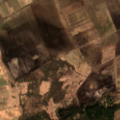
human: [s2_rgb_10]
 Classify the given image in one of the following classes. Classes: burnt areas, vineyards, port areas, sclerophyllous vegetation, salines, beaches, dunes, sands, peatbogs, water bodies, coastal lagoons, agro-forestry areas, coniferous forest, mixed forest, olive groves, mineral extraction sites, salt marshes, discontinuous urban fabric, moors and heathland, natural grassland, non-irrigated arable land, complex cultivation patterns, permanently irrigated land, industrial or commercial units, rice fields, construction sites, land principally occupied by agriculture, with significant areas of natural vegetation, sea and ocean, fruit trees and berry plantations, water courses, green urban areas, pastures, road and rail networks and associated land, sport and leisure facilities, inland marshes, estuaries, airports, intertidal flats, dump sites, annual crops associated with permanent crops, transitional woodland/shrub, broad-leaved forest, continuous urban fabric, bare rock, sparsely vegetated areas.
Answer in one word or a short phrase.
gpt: discontinuous urban fabric, non-irrigated arable land, coniferous forest, transitional woodland/shrub